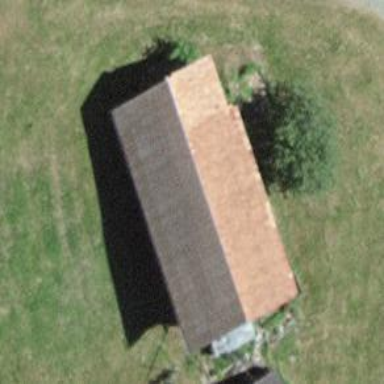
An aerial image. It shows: Barn.